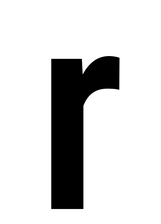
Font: Roboto_Condensed_Medium